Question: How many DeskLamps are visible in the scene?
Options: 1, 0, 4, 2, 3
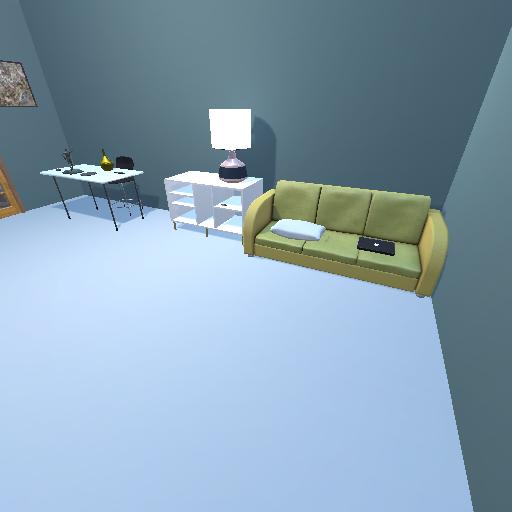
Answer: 1